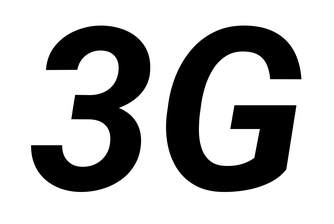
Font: Roboto-Italic_Bold_Italic